Field crop: maize
Growth stage: 2
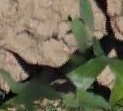
Species: maize